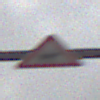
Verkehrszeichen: ViehtriebLinks
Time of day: MorningAfternoon
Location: Outdoor (Nature)
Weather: Overcast
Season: NotSpecified
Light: Natural